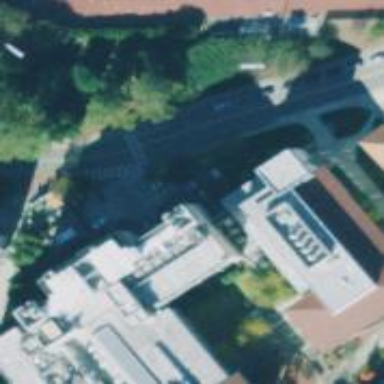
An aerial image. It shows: View of university building.